Question: I've tried combination of nebular documentation and ngx-admin examples to create the sidebar footer. Using the same structure design '@theme/layouts/one-column' and there I've created the sidebar-footer since it's the right place for that to display in the entire app:
'''
//@theme/layouts/one-column/one-column.layouts.ts
import { Component } from '@angular/core';
@Component({
selector: 'ngx-one-column-layout',
styleUrls: ['./one-column.layout.scss'],
template: '
<nb-layout windowMode>
<nb-layout-header fixed>
<ngx-header></ngx-header>
</nb-layout-header>
<nb-sidebar class="menu-sidebar" tag="menu-sidebar" responsive>
<ng-content select="nb-menu"></ng-content>
<nb-sidebar-footer>
<ng-content select=".nb-menu-footer"></ng-content>
</nb-sidebar-footer>
</nb-sidebar>
<nb-layout-column>
<ng-content select="router-outlet"></ng-content>
</nb-layout-column>
<nb-layout-footer fixed>
<ngx-footer></ngx-footer>
</nb-layout-footer>
</nb-layout>
',
})
export class OneColumnLayoutComponent {}
'''
Inside '<nb-sidebar-footer>' I've added '<ng-content select=".nb-menu-footer"></ng-content>' and then in my 'pages.component.ts' I've added 'nb-menu' with items attribute that represent the expected footer item:
'''
// pages.component.ts
@Component({
selector: 'app-pages',
styleUrls: ['./pages.component.scss'],
template: '
<ngx-one-column-layout>
<nb-menu [items]="menu"></nb-menu>
<nb-menu class=".nb-menu-footer" [items]="menuFooter"></nb-menu>
<router-outlet></router-outlet>
</ngx-one-column-layout>
',
})
menuFooter = [
{
title: 'O saite',
icon: 'heart',
link: '/pages/imprint/overview',
home: false,
}
]
'''
But I endet up with something like this:

How to place correctly 'nb-menu' item as you can see 'nb-sidebar-footer' wraps '<ng-content select=".nb-menu-footer"></ng-content>'
StackBlitz <URL>
'''
node: v12.0.0
npm: 6.9.0
OS: Windows 10
Browser: Chrome
'''
'''
"@angular/cdk": "^11.2.3",
"@angular/common": "~11.2.3",
"@angular/compiler": "~11.2.3",
"@angular/core": "~11.2.3",
"@angular/forms": "~11.2.3",
"@angular/localize": "~11.2.3",
"@angular/platform-browser": "~11.2.3",
"@angular/platform-browser-dynamic": "~11.2.3",
"@angular/router": "~11.2.3",
"@nebular/auth": "^7.0.0",
"@nebular/eva-icons": "7.0.0",
"@nebular/security": "^7.0.0",
"@nebular/theme": "^7.0.0",
'''
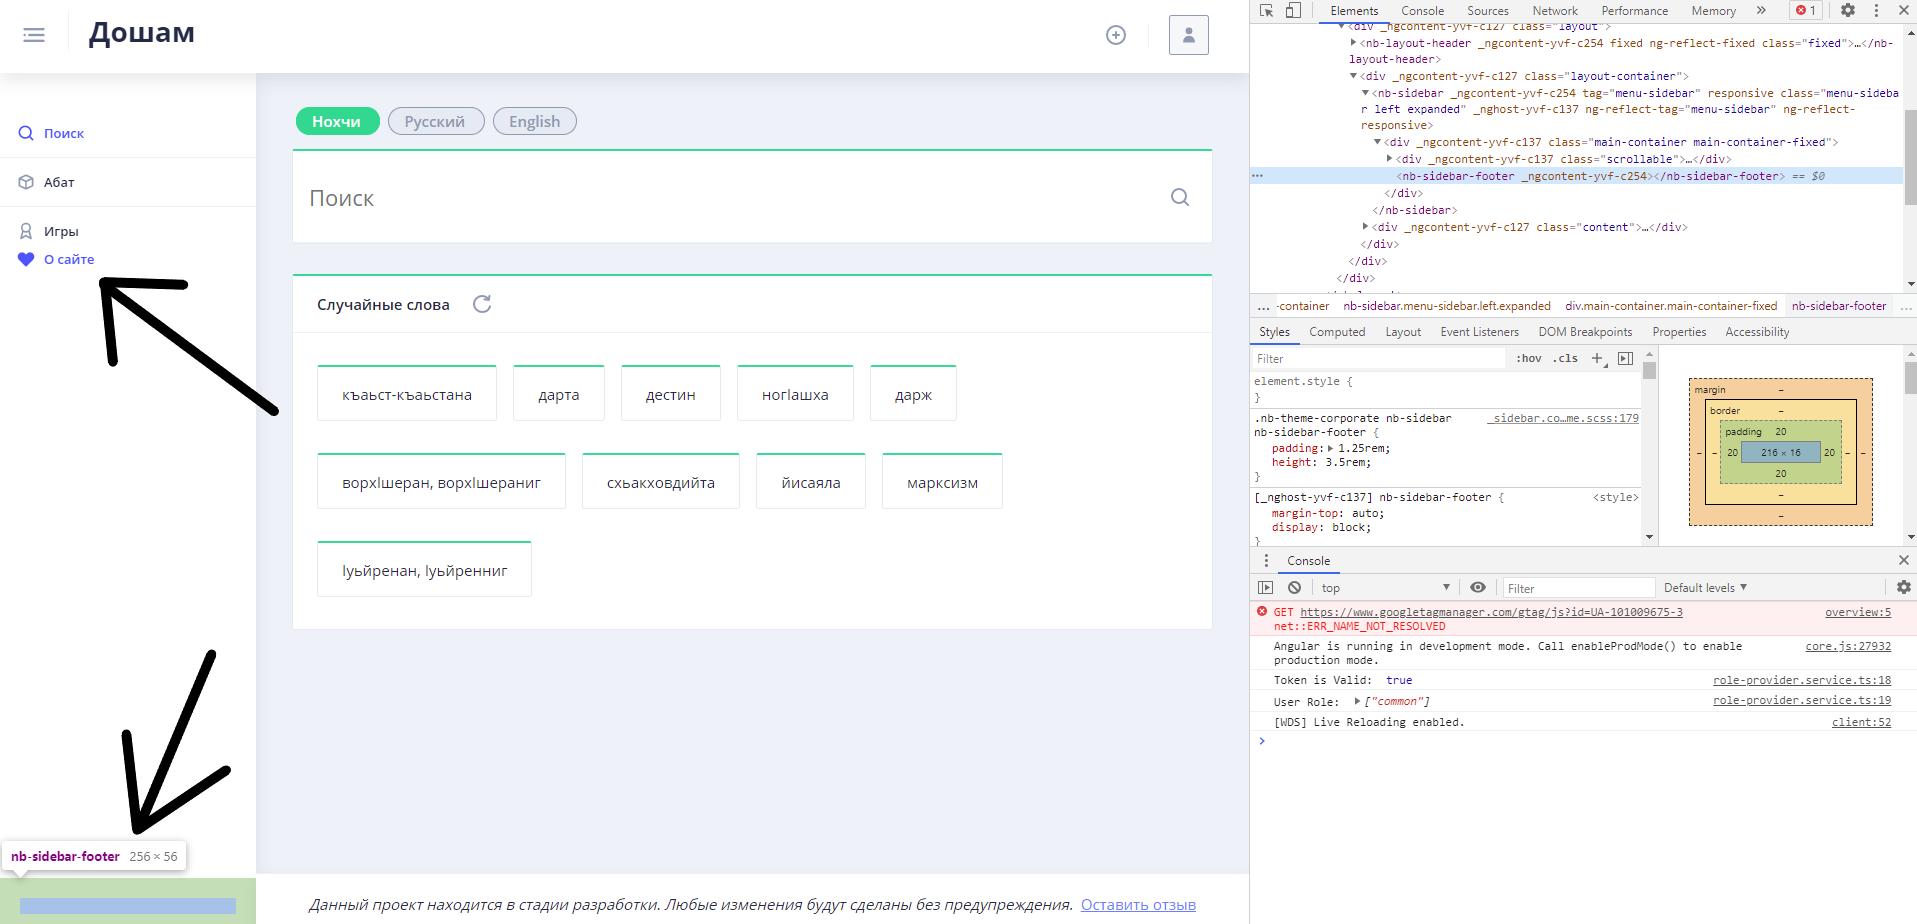
Answer: I add a custom component in '<nb-sidebar-footer>' tag to add footer.
like below example:
'''
<nb-layout windowMode>
<nb-layout-header fixed>
<ngx-header></ngx-header>
</nb-layout-header>
<nb-sidebar class="menu-sidebar" tag="menu-sidebar" responsive start>
<ng-content select="nb-menu"></ng-content>
<nb-sidebar-footer>
<custom-sidebar-footer></custom-sidebar-footer>
</nb-sidebar-footer>
</nb-sidebar>
<nb-layout-column>
<ng-content select="router-outlet"></ng-content>
</nb-layout-column>
<nb-layout-footer fixed>
<ngx-footer></ngx-footer>
</nb-layout-footer>
</nb-layout>
'''
and custom component for footer:
custom-footer.component.html
'''
<nb-menu [items]="menuFooter"></nb-menu>
'''
custom-footer.component.ts
'''
menuFooter : NbMenuItem[] = [{
title: 'O saite',
icon: 'heart',
link: '/pages/imprint/overview',
home: false,
}];
'''